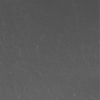
Label: not_dusty